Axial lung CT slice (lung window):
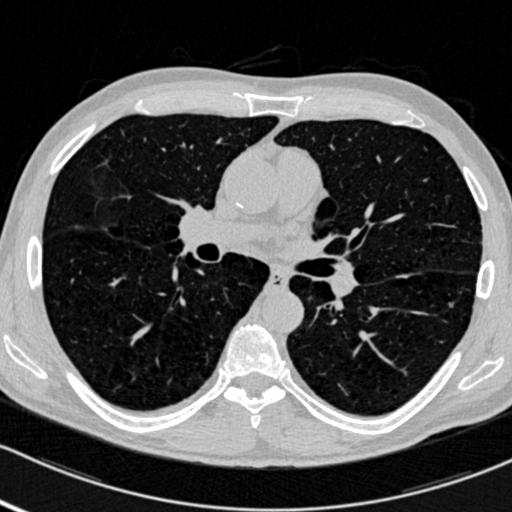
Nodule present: no